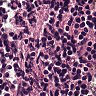
Metastatic tissue present: no